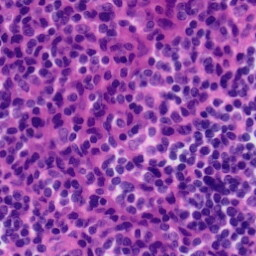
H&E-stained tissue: Tonsil